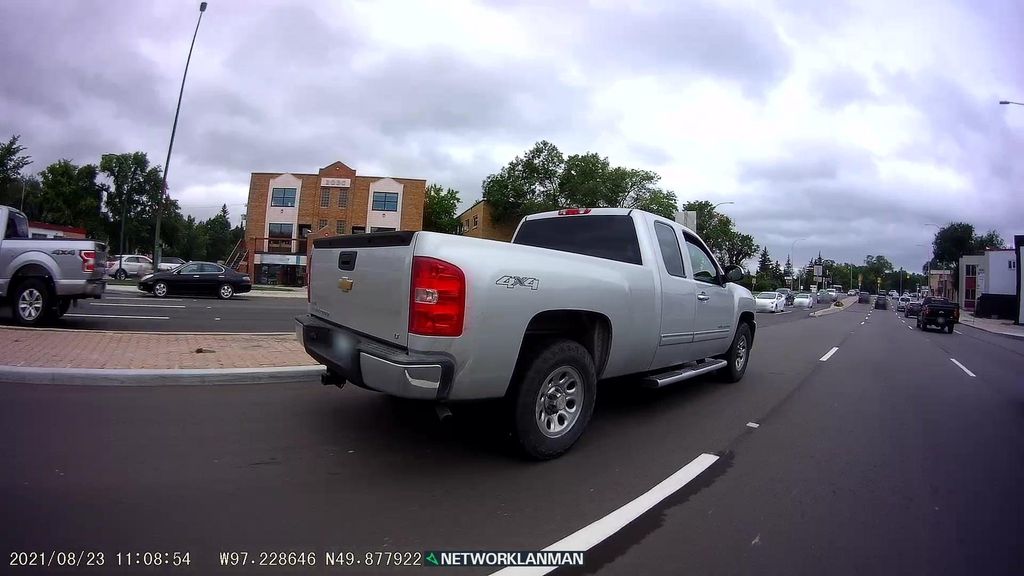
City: winnipeg